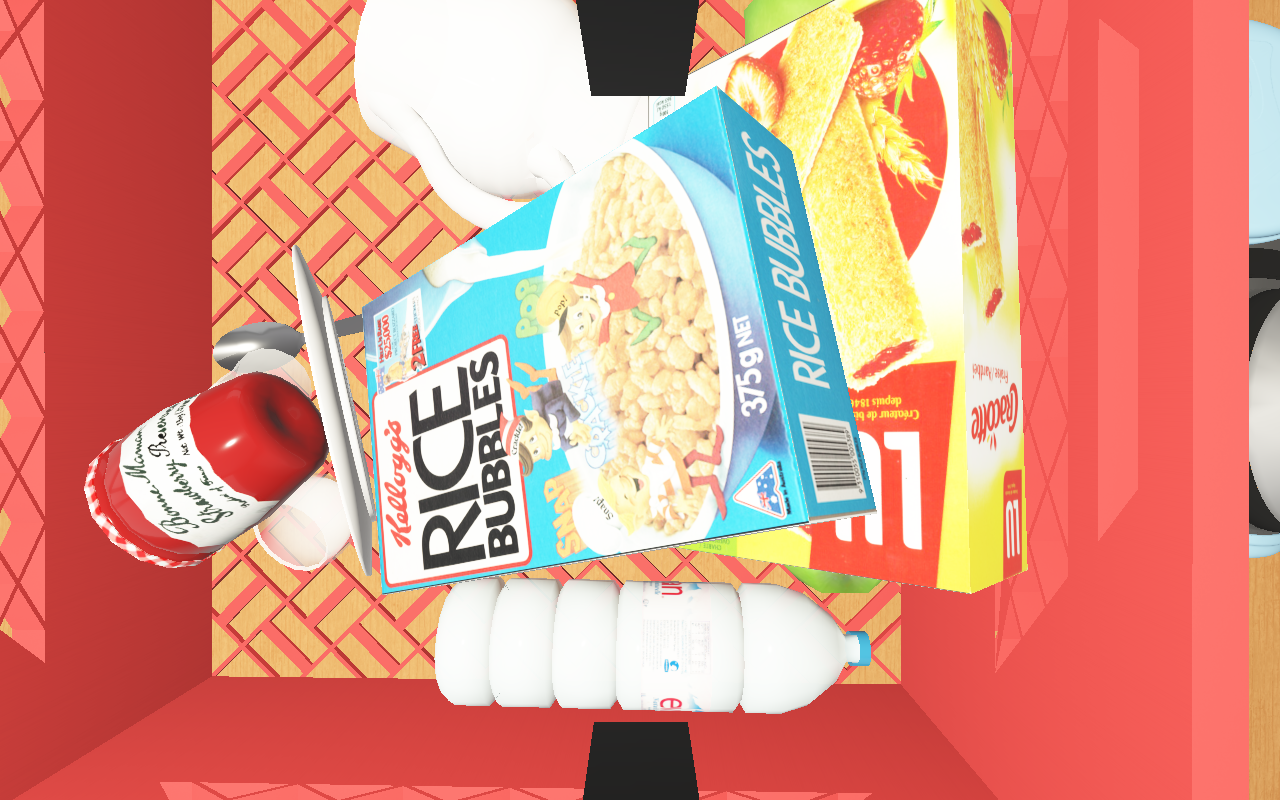
Objects in the scene:
carafe
water bottle
plate
glass
wineglass
cereal box
cereal box
biscuit box